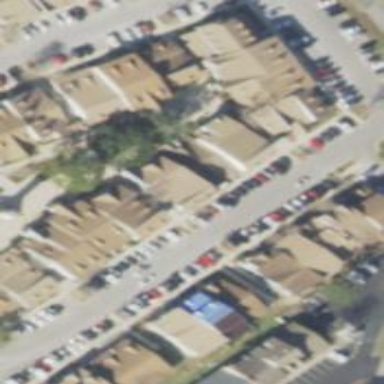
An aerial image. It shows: Parking space.